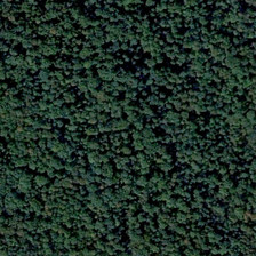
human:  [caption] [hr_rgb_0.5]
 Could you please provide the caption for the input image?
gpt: we can see a flourish green forest .

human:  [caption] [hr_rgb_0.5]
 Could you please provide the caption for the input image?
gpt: here lies a light green lush forest with lots of dark shadows scattered in it .

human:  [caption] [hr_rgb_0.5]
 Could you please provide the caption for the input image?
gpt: Dark green forest is dense and airtight.

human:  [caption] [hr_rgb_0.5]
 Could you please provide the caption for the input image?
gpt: The dark green forest is dense and dense.

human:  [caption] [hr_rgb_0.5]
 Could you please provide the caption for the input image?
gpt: many green trees are in a piece of forest .